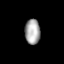
Tissue: lung
Cell type: Epithelial cells
Senescence score: 0.2436
Nuclear area (px): 379
Mean DAPI intensity: 165.628